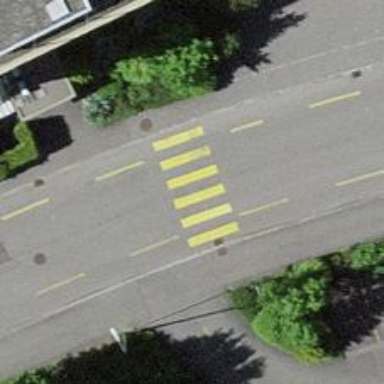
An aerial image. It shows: Marked crossing with zebra stripes on the road.